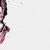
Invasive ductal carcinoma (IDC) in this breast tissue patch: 0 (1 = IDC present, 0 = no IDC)